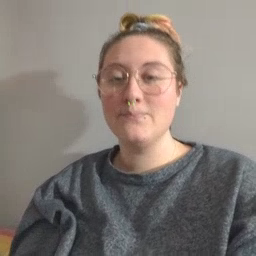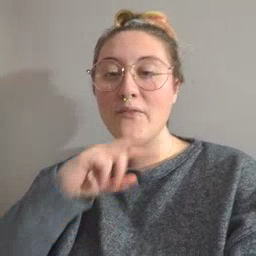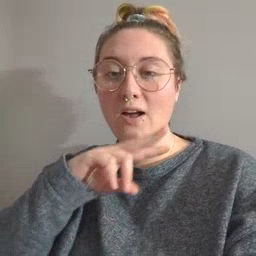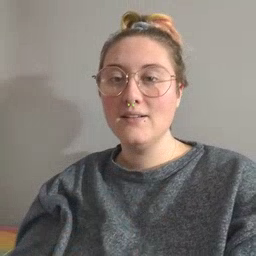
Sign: frog